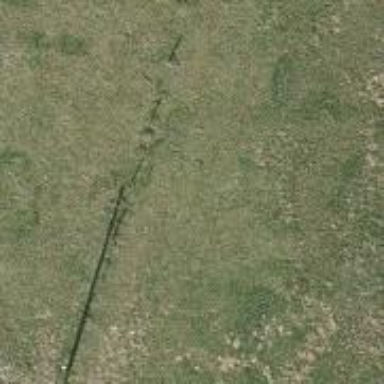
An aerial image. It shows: Power pole.